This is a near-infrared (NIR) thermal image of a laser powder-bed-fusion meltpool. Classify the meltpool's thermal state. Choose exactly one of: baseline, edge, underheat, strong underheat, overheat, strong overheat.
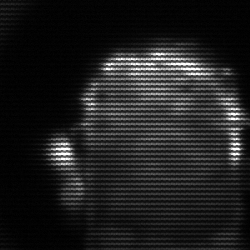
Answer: baseline